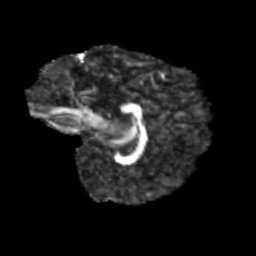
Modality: FA
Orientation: sagittal
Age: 13
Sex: male
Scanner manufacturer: siemens
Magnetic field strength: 3 T
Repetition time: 3.8 s
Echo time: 0.07 s